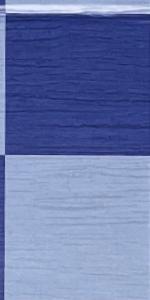
Label: Empty